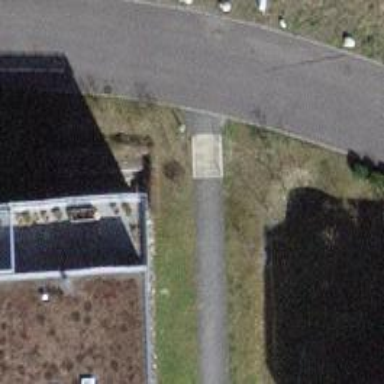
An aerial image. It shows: Road with steps.